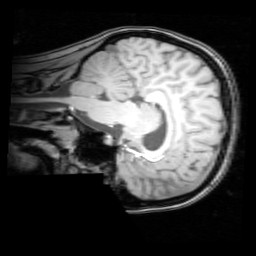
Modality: T1w
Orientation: sagittal
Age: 21
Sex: female
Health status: healthy
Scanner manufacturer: philips
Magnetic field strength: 3 T
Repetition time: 0.012 s
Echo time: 0.0037 s